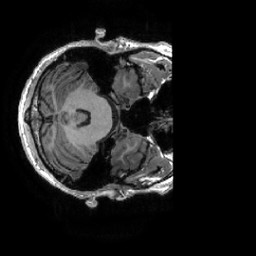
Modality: T1w
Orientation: axial
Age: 26
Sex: male
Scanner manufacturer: ge
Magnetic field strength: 3 T
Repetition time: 0.0073 s
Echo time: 0.003 s